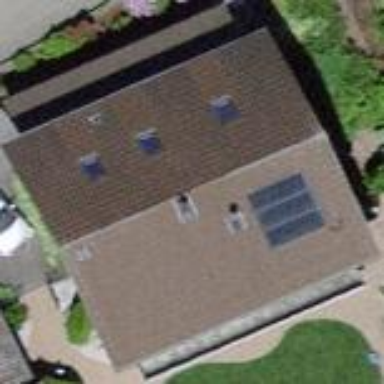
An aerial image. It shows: Gabled roofed house.